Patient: sex M, age 29
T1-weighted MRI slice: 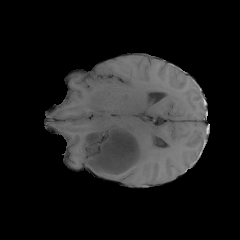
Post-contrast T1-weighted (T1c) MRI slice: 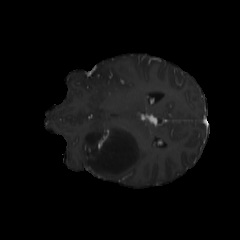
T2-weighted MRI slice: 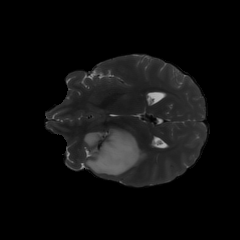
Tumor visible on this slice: yes
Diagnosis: Astrocytoma, IDH-mutant
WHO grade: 4